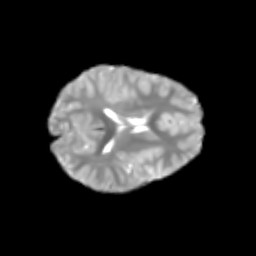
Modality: T2w
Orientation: axial
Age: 6
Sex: male
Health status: healthy